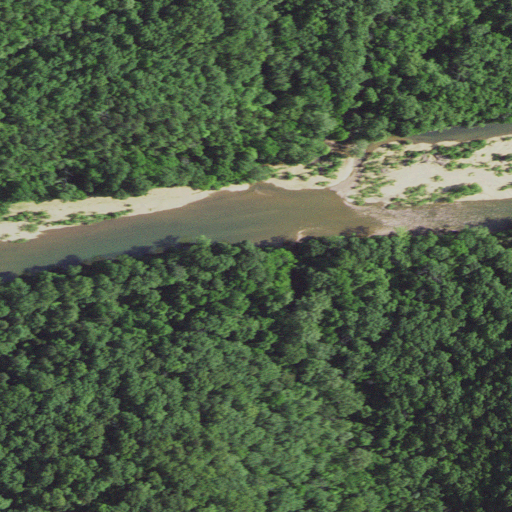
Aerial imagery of valley in Missouri named Bill Hollow containing deciduous forest, mixed forest, open development, and open water